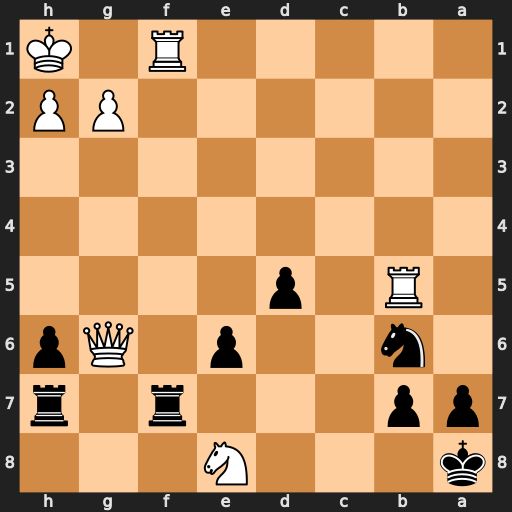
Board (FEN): k3N3/pp3r1r/1n2p1Qp/1R1p4/8/8/6PP/5R1K
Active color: b
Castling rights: -
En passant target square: -
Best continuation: Rxf1#